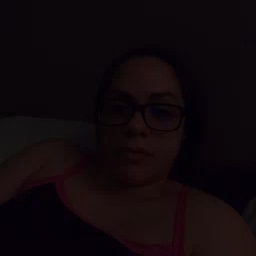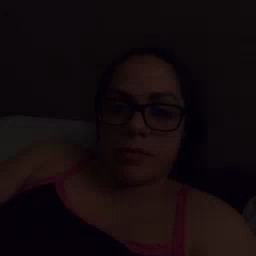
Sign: every